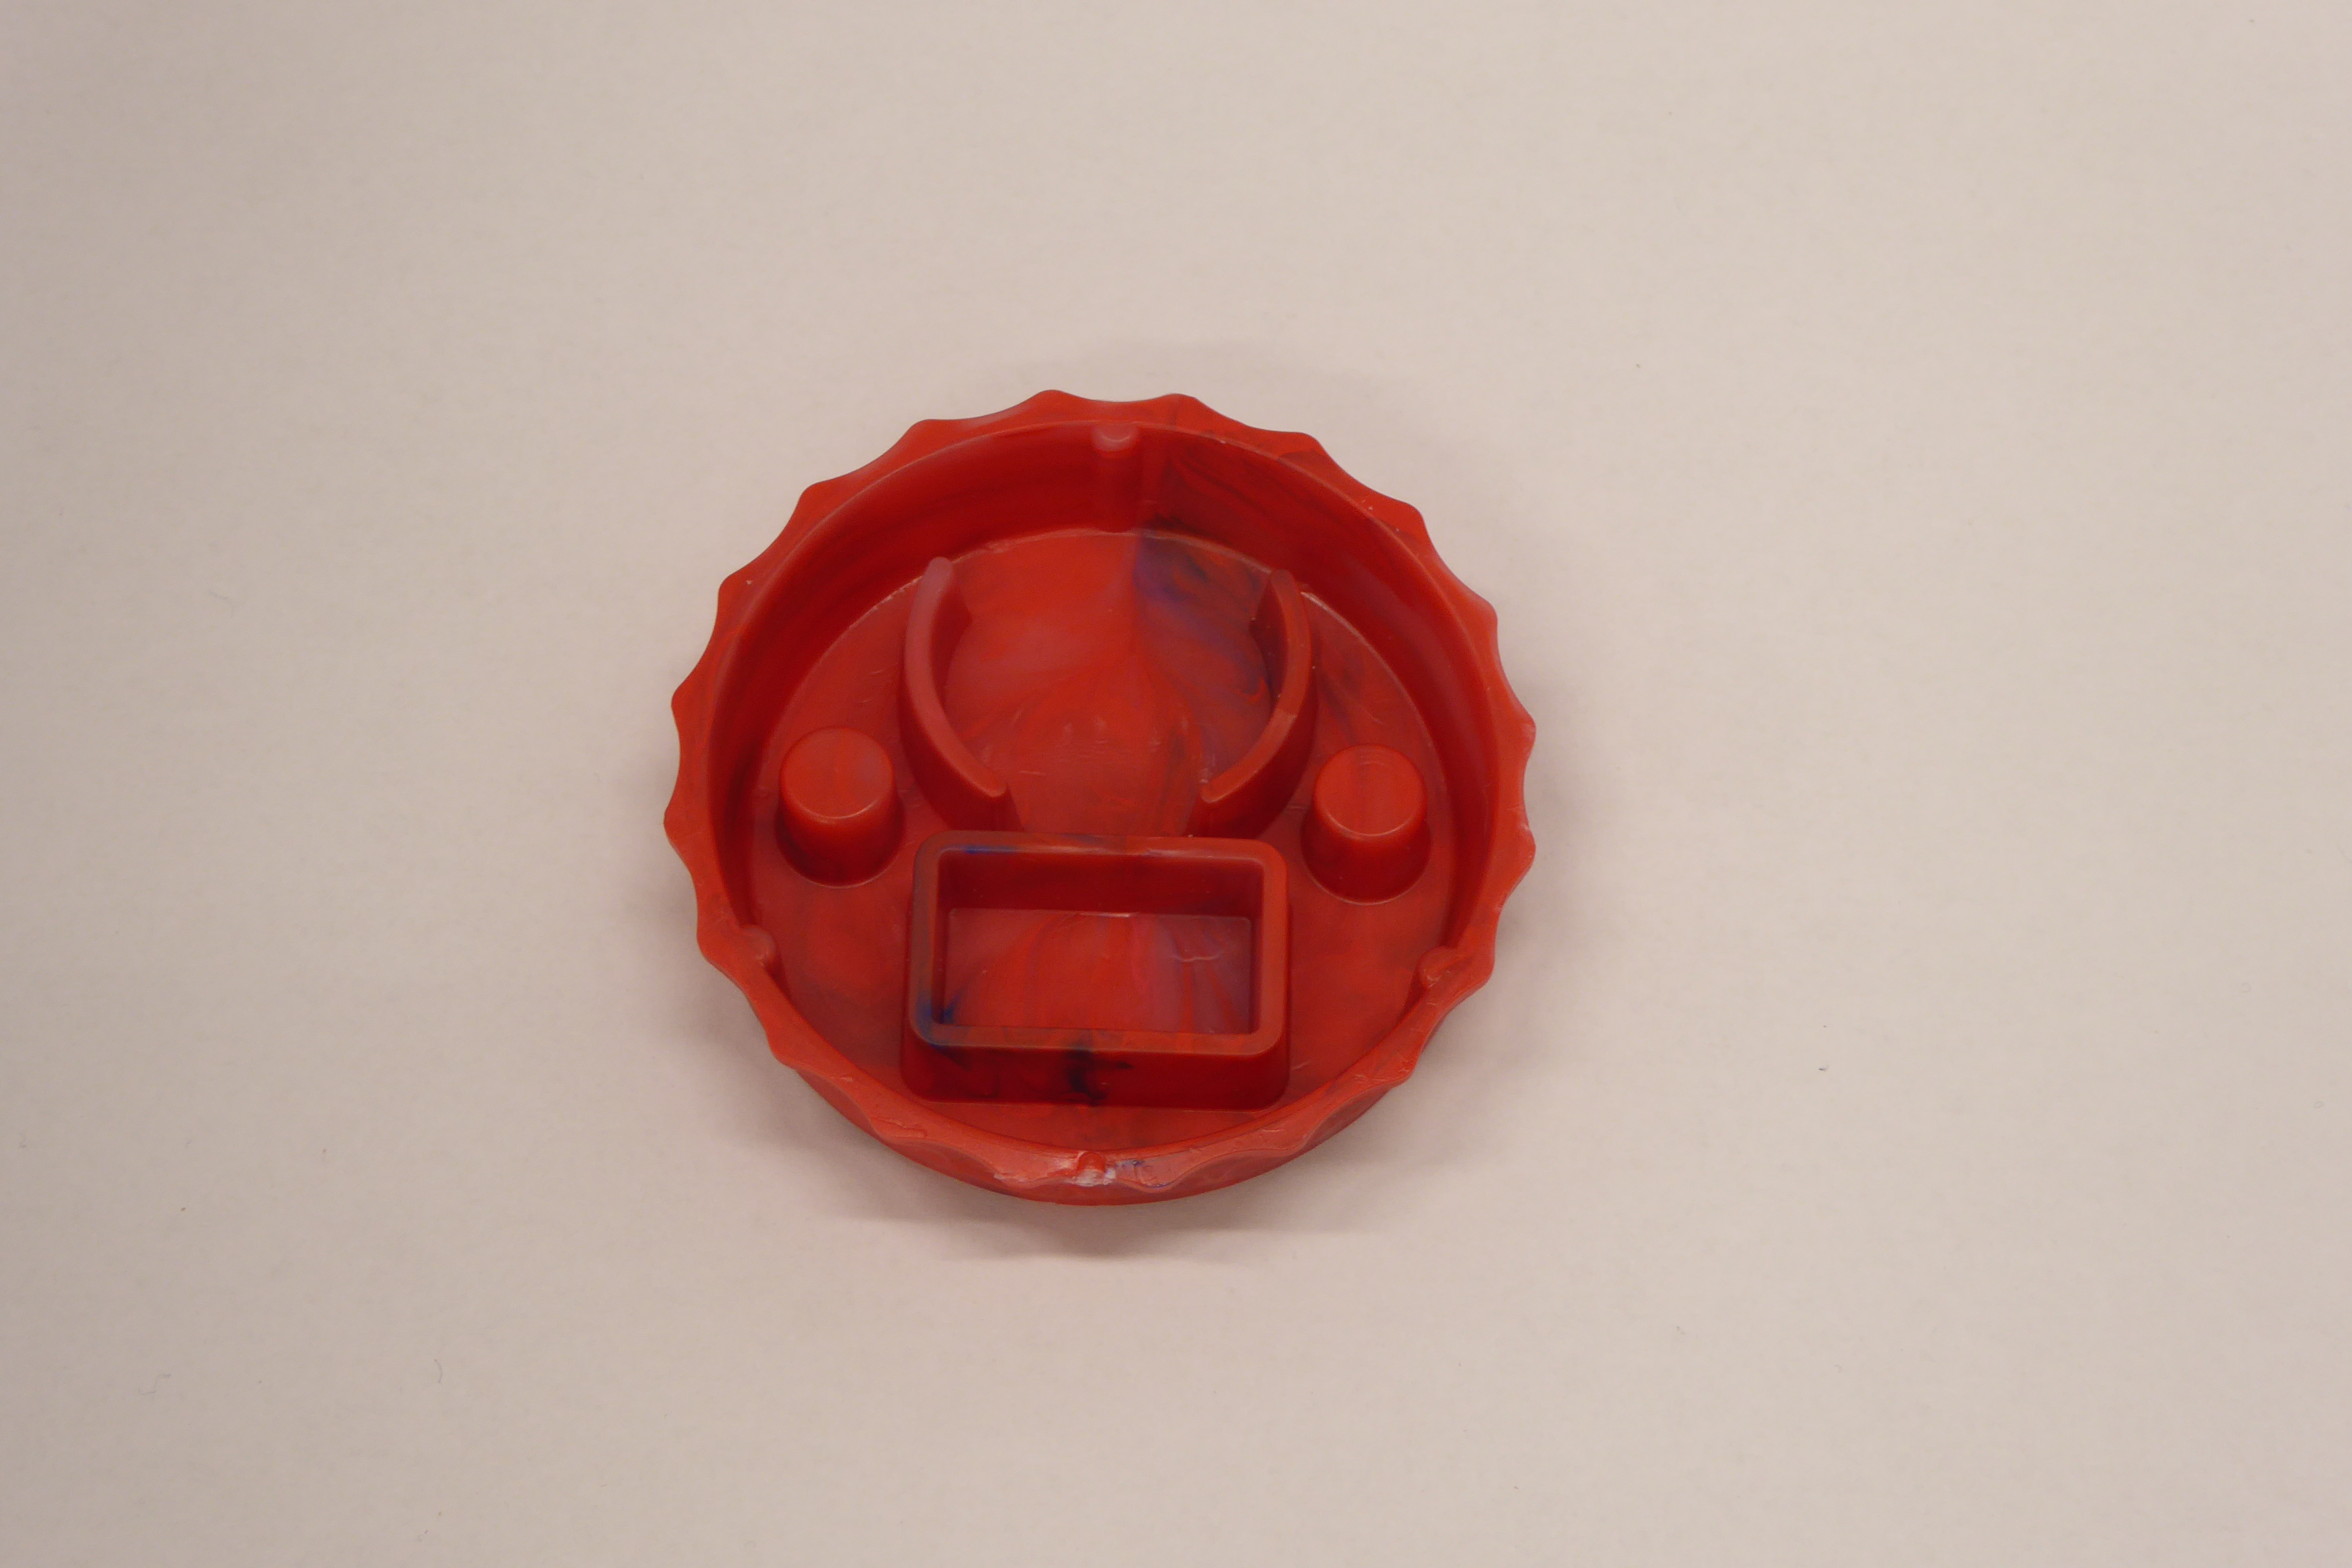
Label: Bottle Opener - Cover